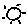
Label: sun